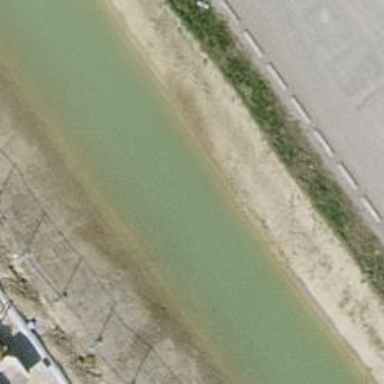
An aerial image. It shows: Canal.